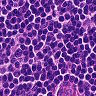
Metastatic tissue present: no